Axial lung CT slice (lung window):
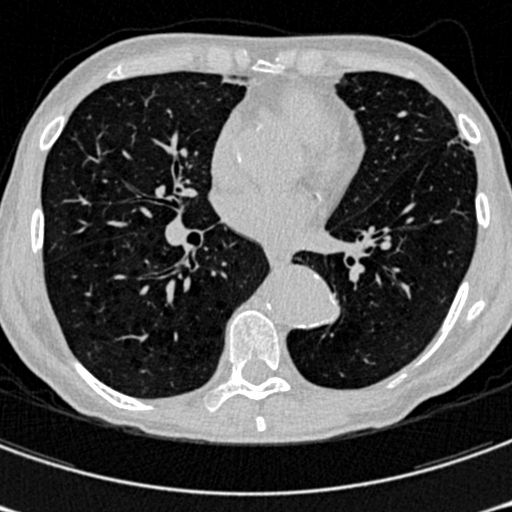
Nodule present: no